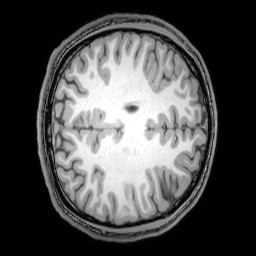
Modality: T1w
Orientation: axial
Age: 24
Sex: male
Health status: healthy
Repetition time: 0.081 s
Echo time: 0.037 s